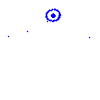
Particle: electron